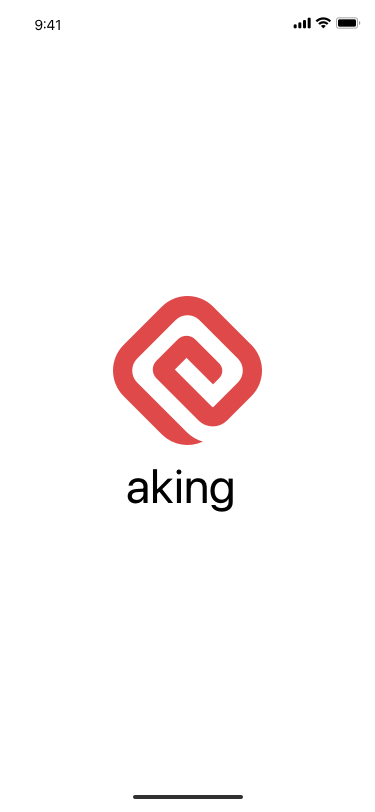
Text in this UI design:
aking